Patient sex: M
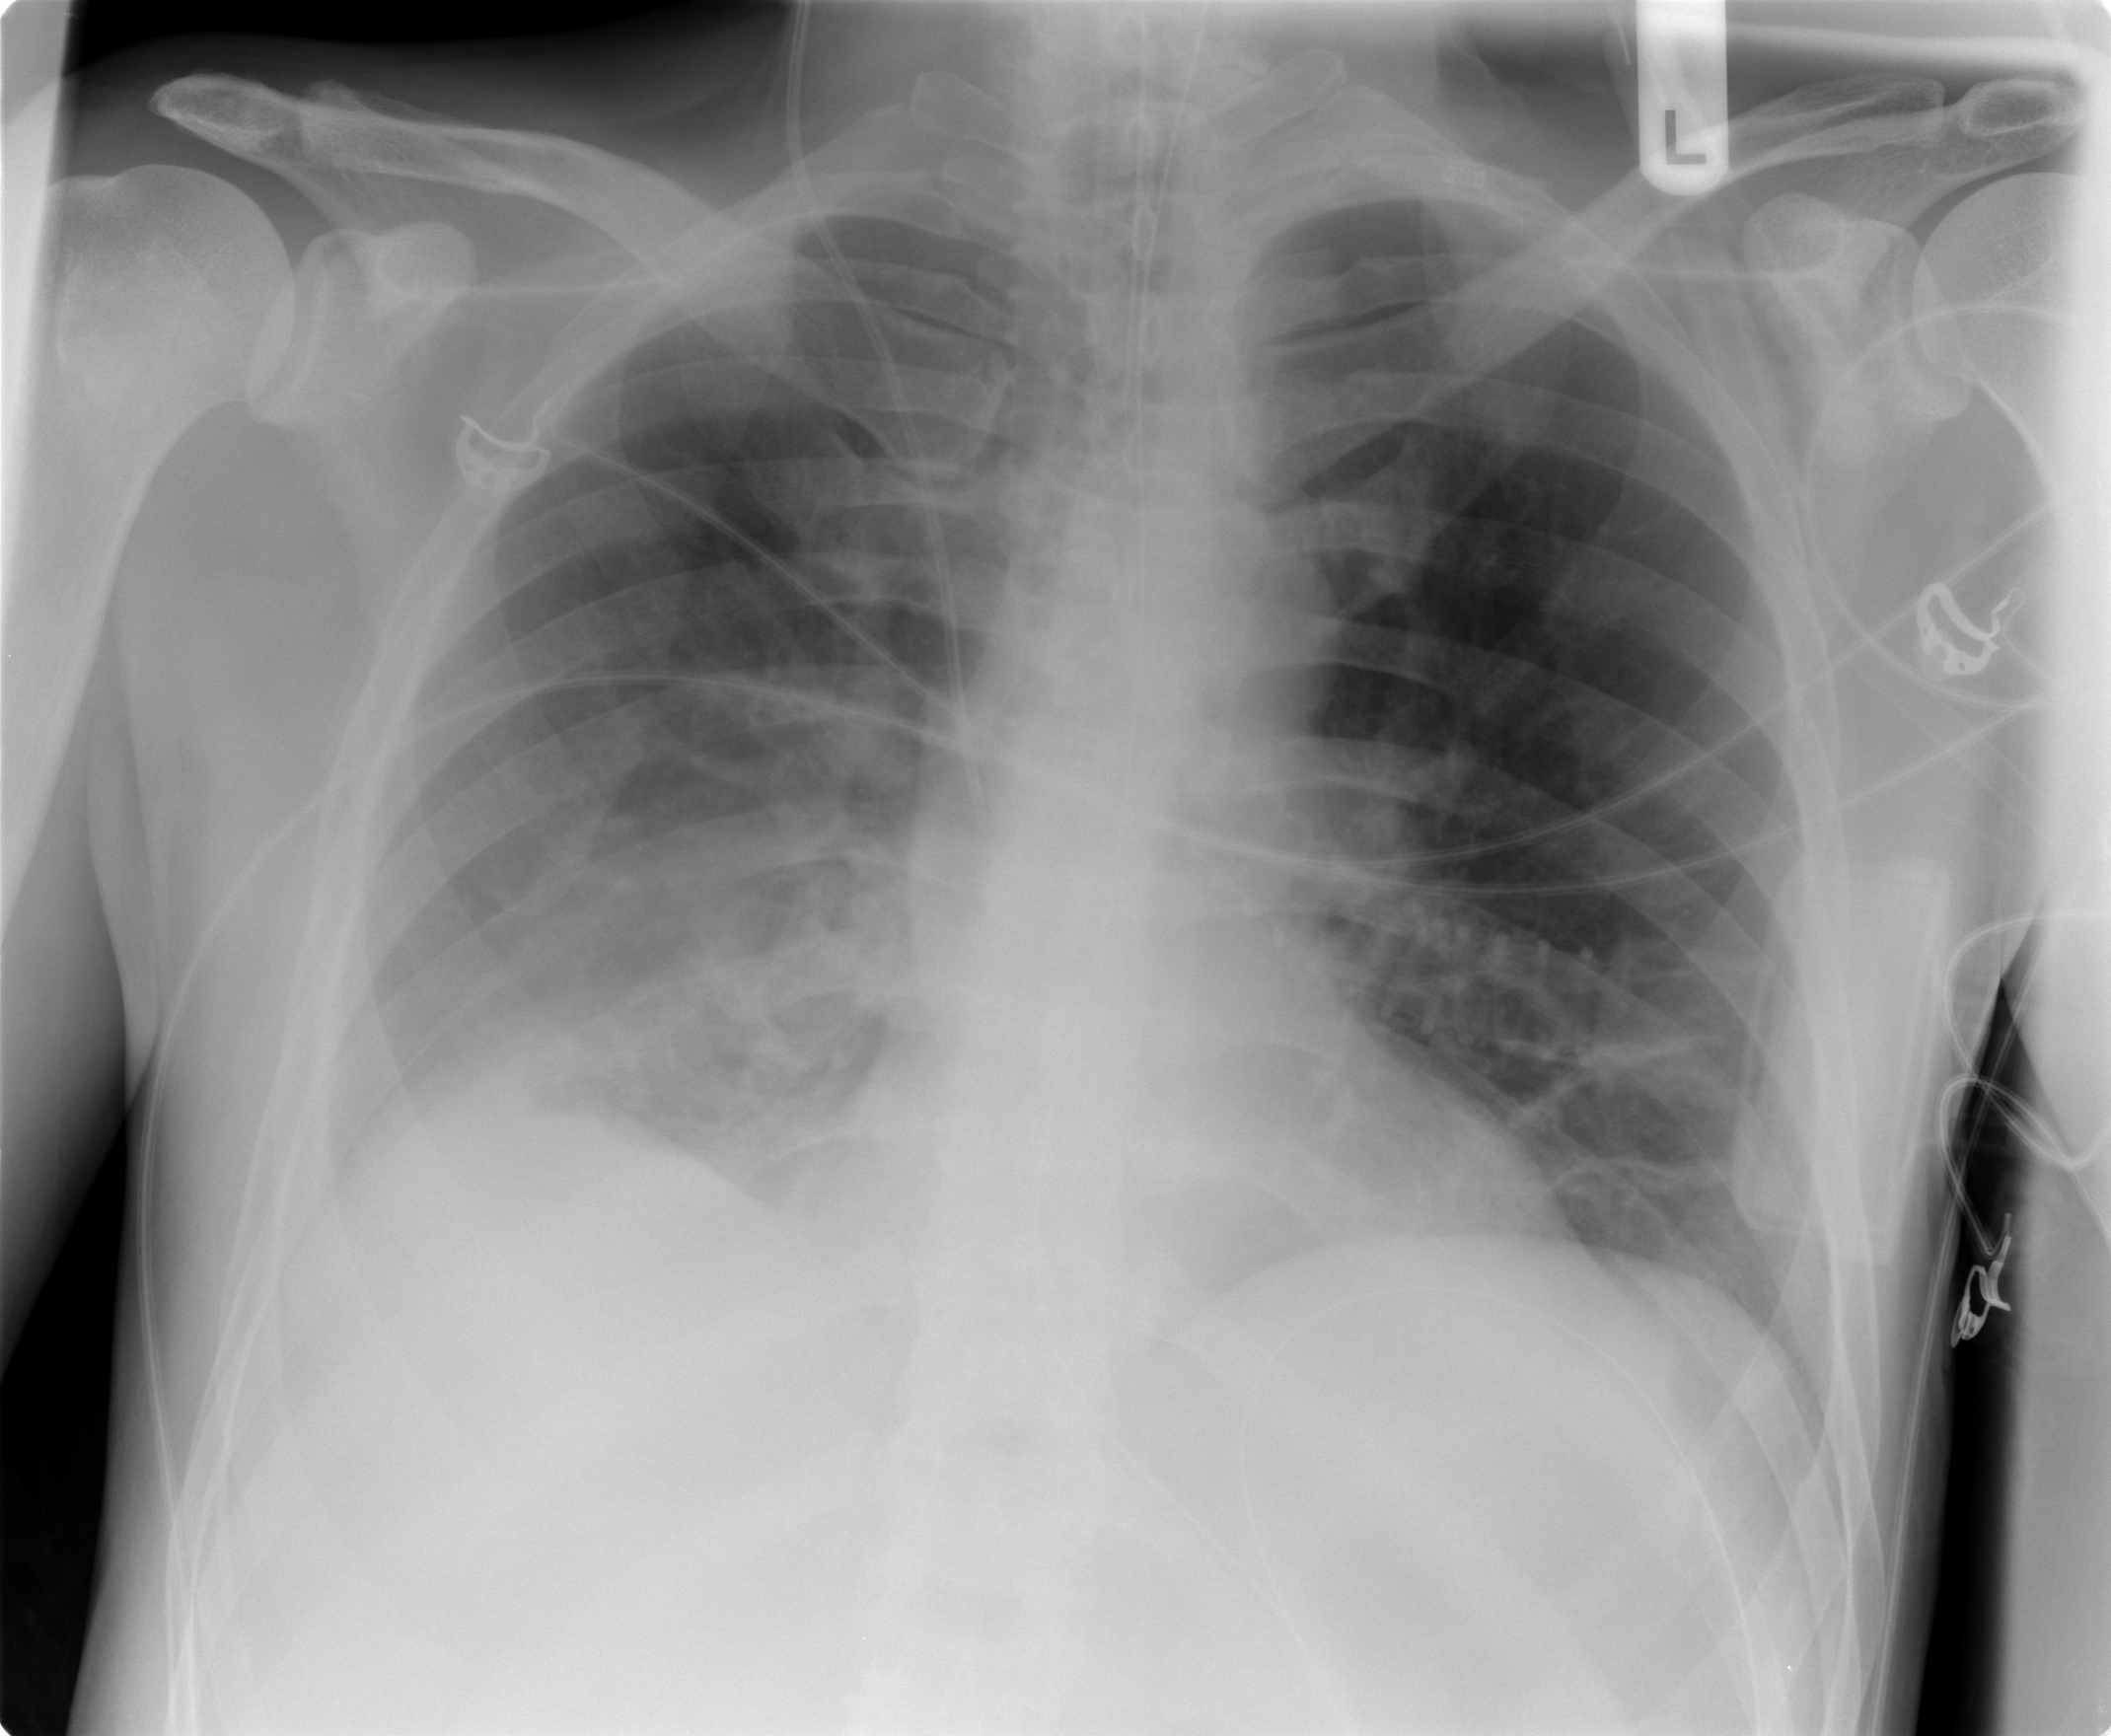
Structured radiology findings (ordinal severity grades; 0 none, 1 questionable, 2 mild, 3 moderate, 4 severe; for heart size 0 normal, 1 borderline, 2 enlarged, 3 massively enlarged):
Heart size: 0
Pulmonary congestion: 0
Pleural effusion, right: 2
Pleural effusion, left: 0
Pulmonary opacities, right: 2
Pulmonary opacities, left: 0
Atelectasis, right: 2
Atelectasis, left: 1